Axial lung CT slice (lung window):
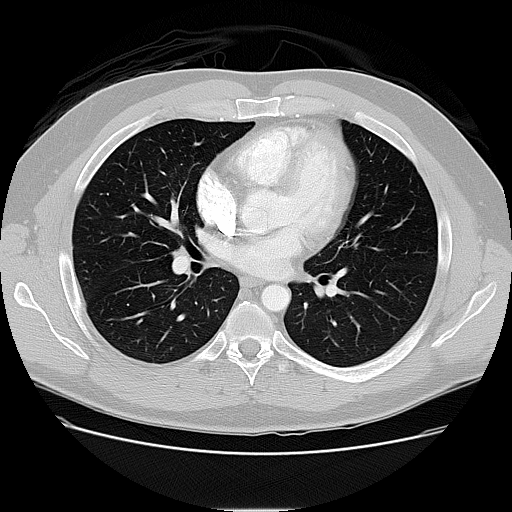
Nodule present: no